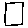
Label: square